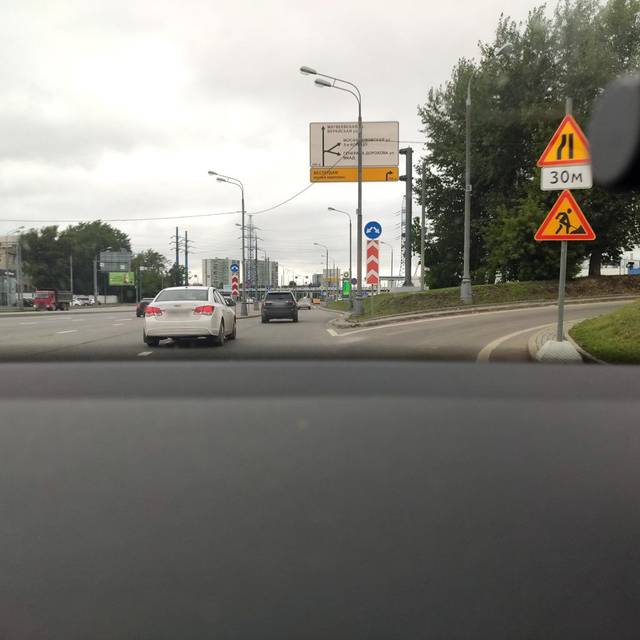
Region: Russia
Coordinates: 55.698, 37.463